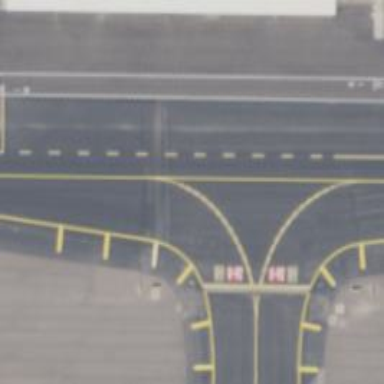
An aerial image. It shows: Image of taxiway at airport.